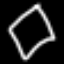
Label: diamond